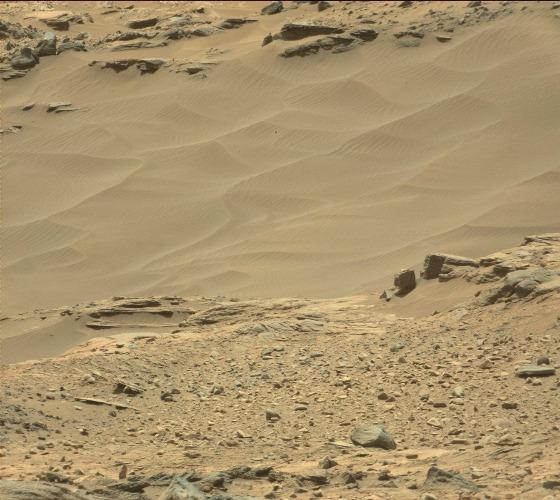
Terrain classes present: Bedrock, Gravel / Sand / Soil, Rock